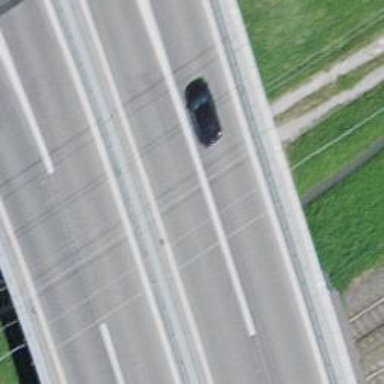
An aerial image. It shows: Motorway junction.